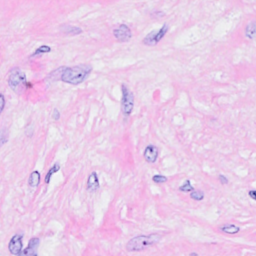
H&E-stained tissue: Breast